Field crop: tomato
Growth stage: 1
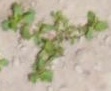
Species: portulaca